Question: Suppose that I have a UIWebView that's stacked against a UIImageView (or some other view):

I want to resize my UIWebView so that I know where to put the UIImageView. The way I do it is to wait for the UIWebView to finish loading:
'''
webViewCalculating = YES;
while (webViewCalculating == YES) {
[[NSRunLoop currentRunLoop] runMode:NSDefaultRunLoopMode beforeDate:[NSDate distantFuture]];
}
'''
Then I resize it when the UIWebView has finished loading, according to <URL>:
'''
-(void)webViewDidFinishLoad:(UIWebView *)webView
{
CGRect frame = webView.frame;
frame.size.height = 1;
webView.frame = frame;
CGSize fittingSize = [webView sizeThatFits:CGSizeZero];
frame.size = fittingSize;
webView.frame = frame;
heightSoFar += webView.frame.size.height;
webViewCalculating = NO;
}
'''
After this point, I'd know how tall my UIWebView is, and I can place my UIImageView accordingly. However when I push another view controller and came back to this, my hacky '[[NSRunLoop currentRunLoop] runMode:NSDefaultRunLoopMode' doesn't seem to wait until my webView finished calculating the height first. Is there a better way for me to know the size of my UIWebView without waiting for it to load? Maybe something similar to 'sizeWithFont' method of NSString?
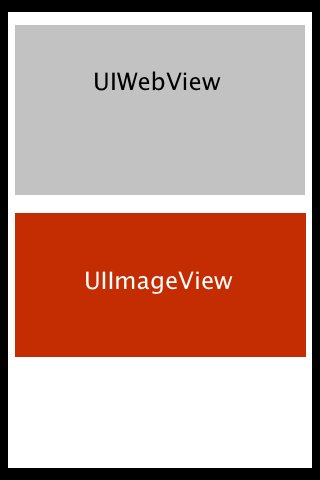
Answer: You should not be doing your while loop that is pumping the run-loop. This is a very bad idea. You should have your scroll view container respond and relayout the subviews when the webview finishes loading. Start with a "reasonably sized webview area". Maybe show a spinner in pace while the web content is loading.
A technique I've used to do exactly this is as follows:
Firstly add some category methods to UIWebView as follows:
'''
@interface UIWebView (ContentSize)
- (CGFloat)documentOffsetHeight;
@end
@implementation UIWebView (ContentSize)
- (CGFloat)documentOffsetHeight
{
return [[self stringByEvaluatingJavaScriptFromString:@"document.documentElement.offsetHeight"] floatValue];
}
@end
'''
Then I've written a UIView subclass that contains the UIWebView. Eg:
'''
@interface MyWebView : UIView <UIWebViewDelegate>
@end
@implementation MyWebView
{
BOOL _loaded;
UYIWebView *_webView;
}
- (id)initWithFrame:(CGRect)frame
{
self = [super initWithFrame:frame];
if (self)
{
_webView = [[UIWebView alloc] initWithFrame:CGRectMake(0, 0, frame.size.width, 1)];
_webView.delegate = self;
_webView.alpha = 0.0f;
[self addSubview:_webView]
}
}
- (CGSize)sizeThatFits:(__unused CGSize)size
{
if (_loaded)
{
CGFloat height = [webView_ documentOffsetHeight];
CGFloat width = self.frame.size.width;
return CGSizeMake(width, height);
}
return self.frame.size;
}
- (void)sizeToFit
{
CGSize fittingSize = [self sizeThatFits:CGSizeZero];
self.bounds = CGRectMake(0, 0, fittingSize.width, fittingSize.height);
}
- (void)layoutSubviews
{
[super layoutSubviews];
_webView.frame = CGRectMake(0, 0, self.bounds.size.width, self.bounds.size.height);
}
- (void)loadHTMLString:(NSString *)htmlString baseURL:(NSURL *)baseURL
{
// This code assumes jQuery is already used in the HTML content. If not, added it as a script resource here too.
NSString *scriptTag = @"<script type="text/javascript" >jQuery(document).ready(function() { window.location = 'x-webview://ready'; });</script>
";
NSString *const headOpeningTag = @"<head>";
if ([htmlString rangeOfString:headOpeningTag].location != NSNotFound )
{
htmlString = [htmlString stringByReplacingOccurrencesOfString:headOpeningTag
withString:[headOpeningTag stringByAppendingString:headContent]
options:NSCaseInsensitiveSearch
range:NSMakeRange(0, [htmlString length])];
}
else
{
htmlString = [headContent stringByAppendingString:htmlString];
}
[_webView loadHTMLString:htmlString baseURL:baseURL];
}
- (BOOL)webView:(UIWebView *)webView shouldStartLoadWithRequest:(NSURLRequest *)request navigationType:(UIWebViewNavigationType)navigationType
{
if ([request.URL.scheme isEqualToString:@"x-webview"] && [request.URL.host isEqualToString:@"ready"])
{
_loaded = YES;
[UIView animateWithDuration:0.1
delay:0
options:UIViewAnimationOptionAllowUserInteraction
animations:^{ webView.alpha = 1.0f; }
completion:nil];
[self sizeToFit];
return NO;
}
return YES;
}
@end
'''
So basically what this UIView subclass does is embed an invisible _webview. Then when the document has loaded and rendered the jQuery based JavaScript tries to navigate away from the current page using a custom URL scheme. This navigation is trapped an denied. But in response the view sizes to fit and gets the proper size from the HTML document.
Note that you don't have to use jQuery. You can add a DOM JavaScript event. I'm just more familiar with how jQuery does things that raw DOM events.
In your case you would have to communicate to the scrollview that the content has finished loading and that the scroll view views should re-layout. You can do this with a delegate protocol or something similar. Or maybe the scrollview is the "MyWebView" container UIView subclass. Adapt as needed.